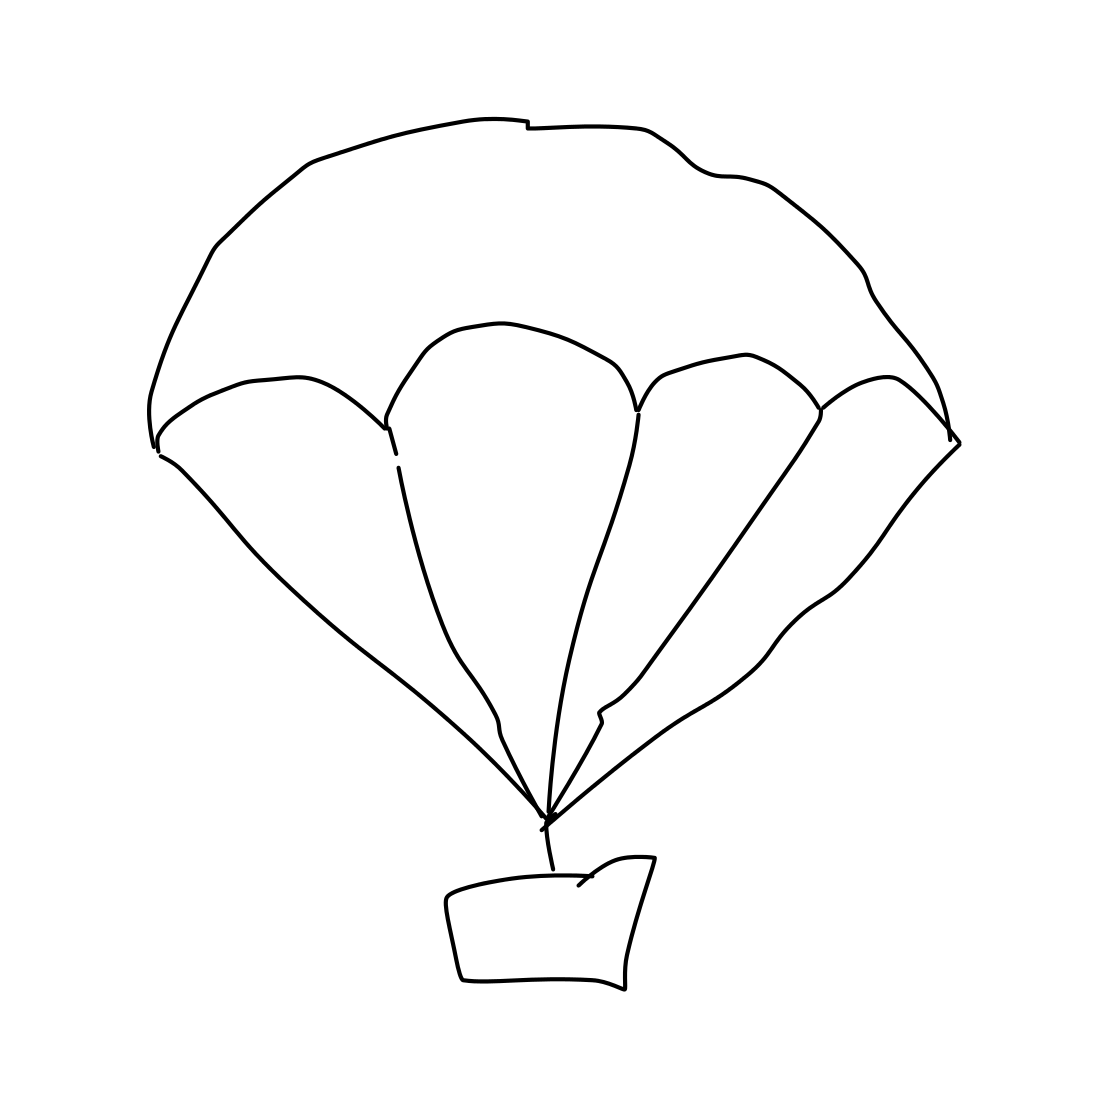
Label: parachute